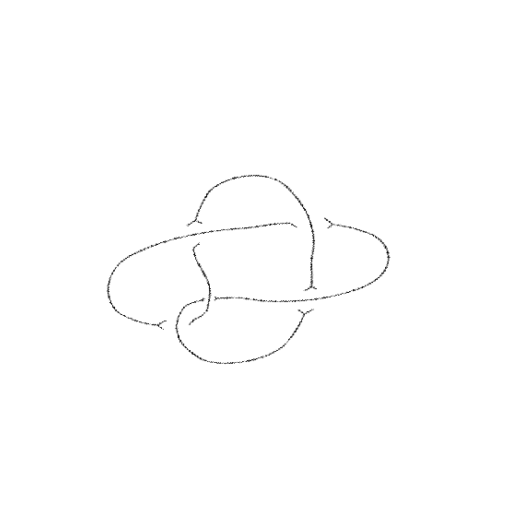
Crossing number: 5